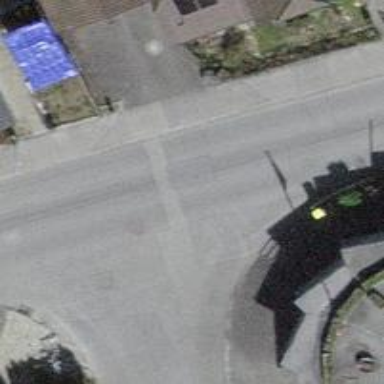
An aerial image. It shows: Post box.